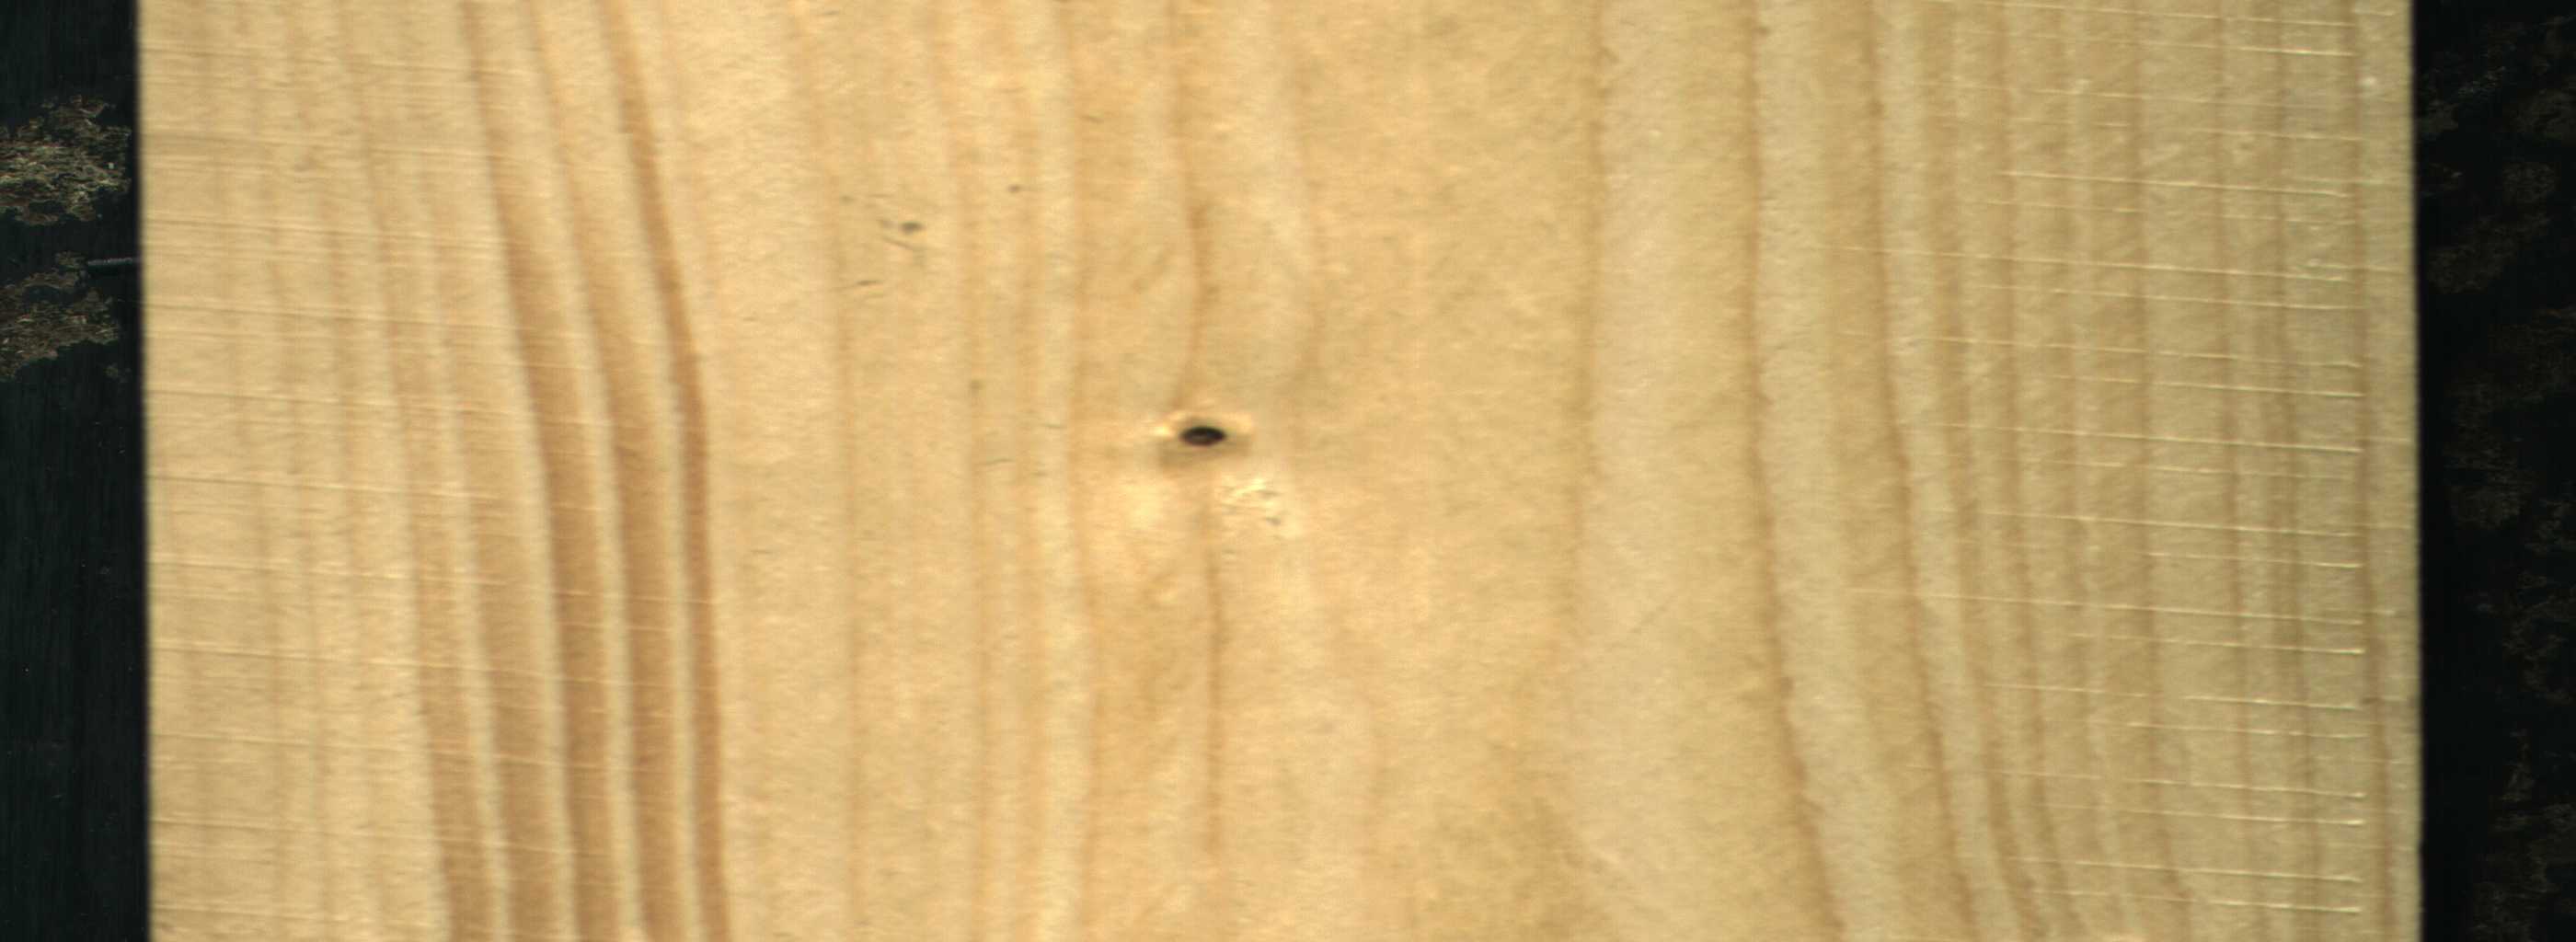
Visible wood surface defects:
Dead_Knot